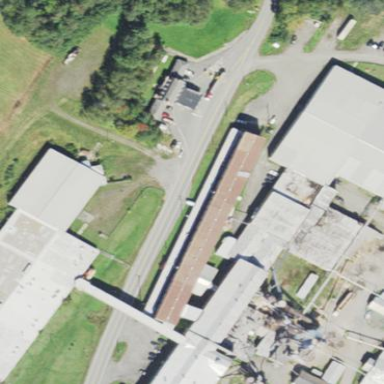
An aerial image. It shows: Building used as sawmill.